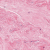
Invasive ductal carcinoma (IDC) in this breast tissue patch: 0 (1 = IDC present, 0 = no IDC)